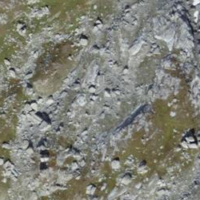
EUNIS habitat code: 48
Species observed at this site:
Capra ibex